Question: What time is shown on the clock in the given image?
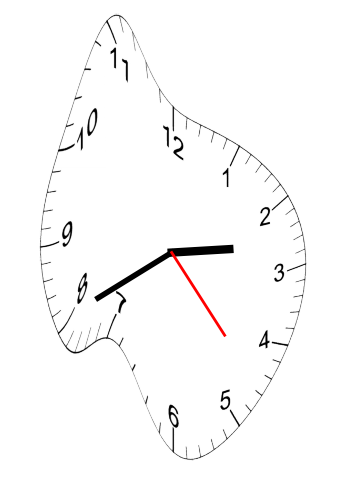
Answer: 02:40:23